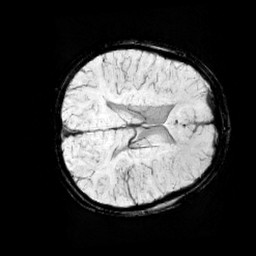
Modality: minIP
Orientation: axial
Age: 12
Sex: male
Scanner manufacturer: siemens
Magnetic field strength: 3 T
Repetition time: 0.027 s
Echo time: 0.02 s